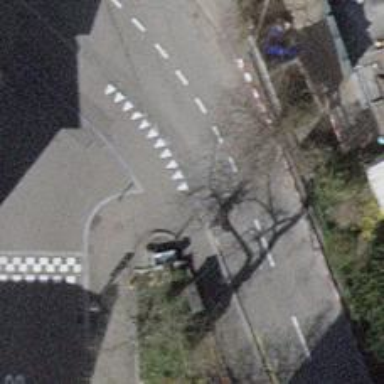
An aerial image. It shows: Kerb serving as barrier.